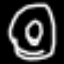
Label: donut